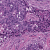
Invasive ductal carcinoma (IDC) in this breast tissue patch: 1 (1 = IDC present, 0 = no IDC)